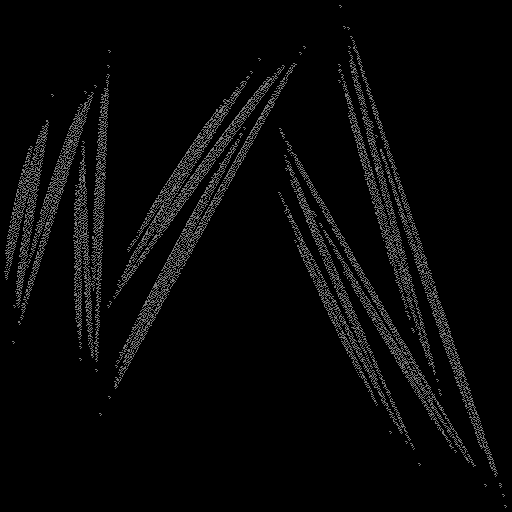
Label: bamboofern